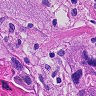
Metastatic tissue present: yes